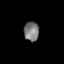
Tissue: lung
Cell type: Epithelial cells
Senescence score: 0.2265
Nuclear area (px): 281
Mean DAPI intensity: 122.915